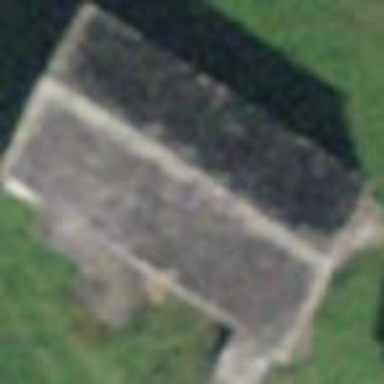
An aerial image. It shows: Cabin.